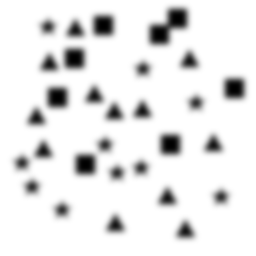
Squares: 8
Triangles: 12
Stars: 10
Total shapes: 30